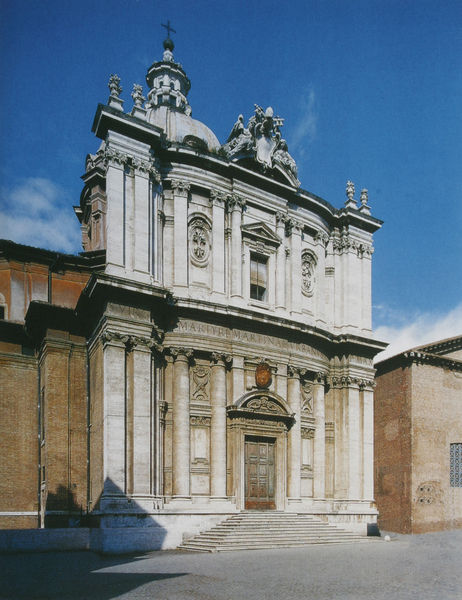
Titel: Fassade
Künstler: Pietro da Cortona
Standort: Rom
Institution: SS. Luca e Martina
Schlagwörter: blau, himmel, schatten, weiß, wolken, ocker, braun, fenster, geschwungen, grau, licht, marmor, pfeiler, strasse, säule, säulen, tür, dach, gebäude, wand, architektur, barock, rahmen, stein, kirche, sonne, turm, statue, spanien, bogen, fassade, italien, pflaster, giebel, mauer, ziegel, backstein, türe, weis, platz, pilaster, rand, rundbogen, kuppel, treppe, treppen, vasen, aufgang, stufen, tor, foto, fotografie, photographie, eingang, komposit, kreuz, türme, stockwerk, dom, asphalt, architrav, kapitelle, rom, photo, ecken, fries, dreiecksgiebel, portal, wappen, sims, gesims, statuen, portikus, mitra, platten, abstufung, sakralbau, gewölbt, bauplastik, ädikula, eckrisalit, risalite, vorplatz, sockelzone, lisene, treppenaufgang, westwerk, halbsäulen, eckrisalite, akroterien, san giorgio maggiore, akroterion, tambourkuppel, il redentore, corso, doppelpilaster, doppelpfeiler, kompositbogen, marcellino, westteil, säulenportal, architeektur, fosten, steinfoste